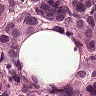
Metastatic tissue present: yes